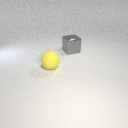
large gray metal cube behind large yellow rubber sphere